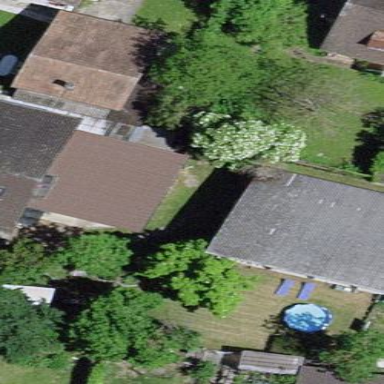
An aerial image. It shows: View of roof of building.